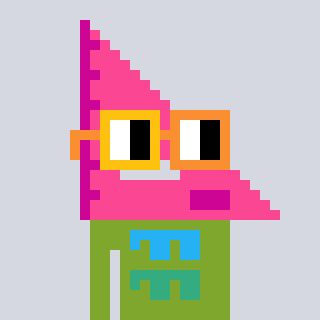
a pixel art character with square yellow and orange glasses, a squadron ruler-shaped head and a slimegreen-colored body on a cool background